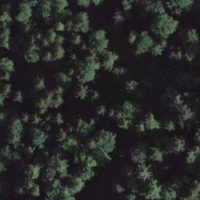
EUNIS habitat code: 43
Species observed at this site:
Ajuga reptans